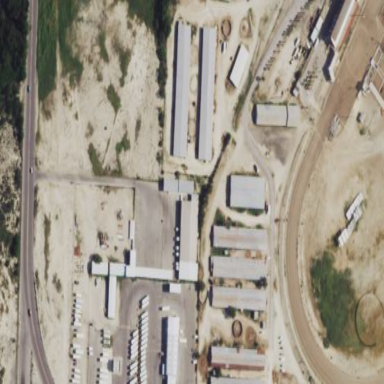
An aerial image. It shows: Industrial area designated as bus depot.